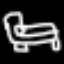
Label: bed